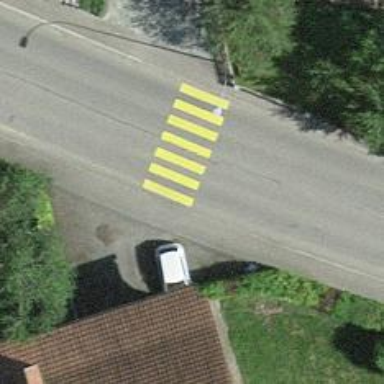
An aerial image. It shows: Uncontrolled crossing on the road.